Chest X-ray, AP view. Patient: 54 years old, sex F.
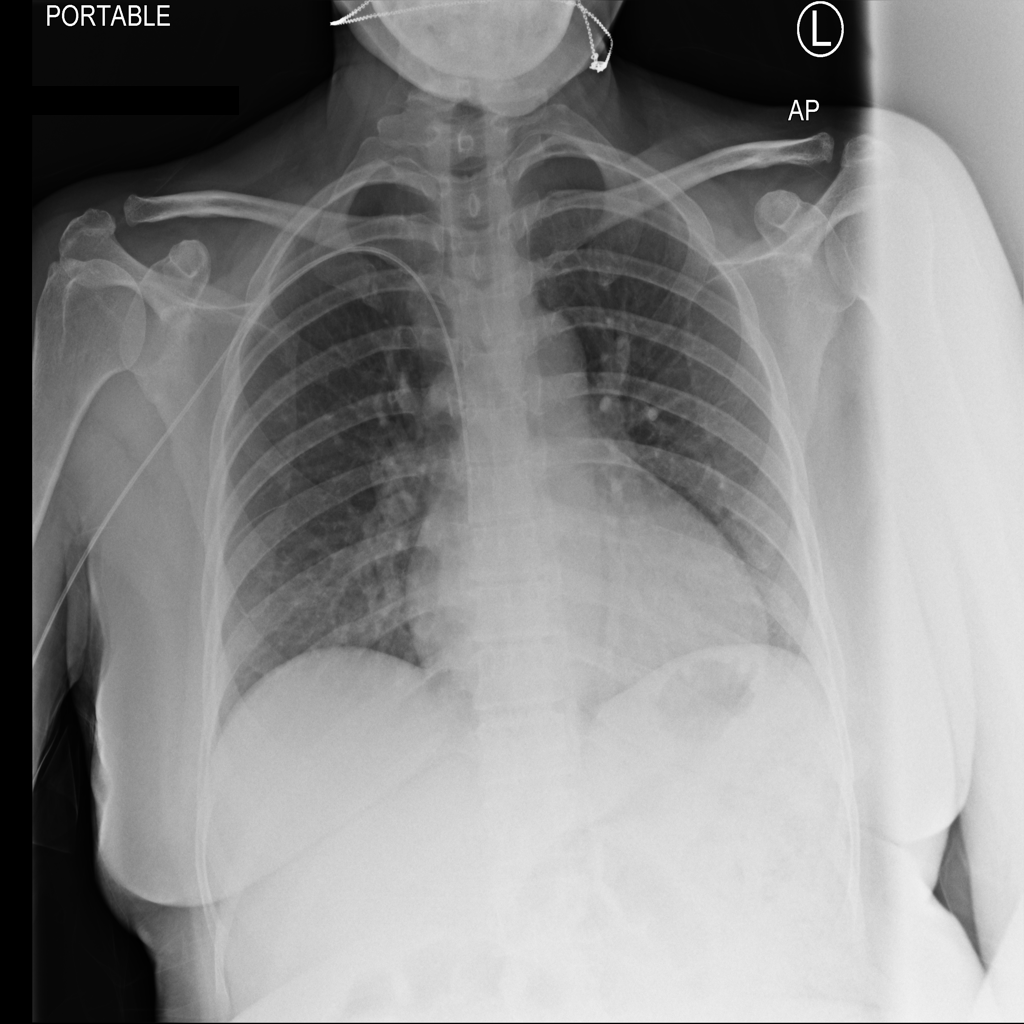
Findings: No Finding